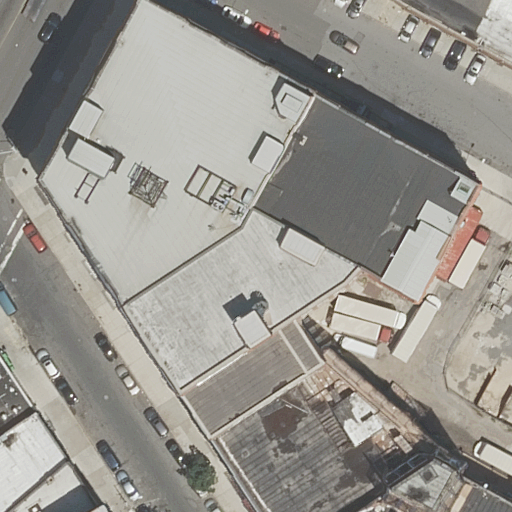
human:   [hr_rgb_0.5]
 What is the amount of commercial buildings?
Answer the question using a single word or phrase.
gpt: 0

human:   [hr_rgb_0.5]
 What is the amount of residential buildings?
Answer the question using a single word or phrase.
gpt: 10

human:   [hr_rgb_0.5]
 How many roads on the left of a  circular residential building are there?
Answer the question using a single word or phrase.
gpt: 0

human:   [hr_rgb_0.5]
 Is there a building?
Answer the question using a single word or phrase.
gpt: yes

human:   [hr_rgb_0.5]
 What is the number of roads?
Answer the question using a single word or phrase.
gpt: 4

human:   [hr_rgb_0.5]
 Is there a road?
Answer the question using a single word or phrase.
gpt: yes

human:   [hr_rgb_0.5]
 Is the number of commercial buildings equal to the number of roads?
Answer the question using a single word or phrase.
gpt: no

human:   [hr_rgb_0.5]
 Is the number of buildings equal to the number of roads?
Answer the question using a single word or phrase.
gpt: no

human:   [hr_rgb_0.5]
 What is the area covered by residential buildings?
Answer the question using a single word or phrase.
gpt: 5485m2

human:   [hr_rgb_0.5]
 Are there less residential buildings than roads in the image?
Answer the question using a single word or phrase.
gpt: no

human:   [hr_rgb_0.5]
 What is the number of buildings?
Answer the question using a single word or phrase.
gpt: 10

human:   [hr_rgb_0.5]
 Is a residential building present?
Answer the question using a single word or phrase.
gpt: yes

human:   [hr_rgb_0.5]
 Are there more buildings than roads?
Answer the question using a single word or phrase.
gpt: yes

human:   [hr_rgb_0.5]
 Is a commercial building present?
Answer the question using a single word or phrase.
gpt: no

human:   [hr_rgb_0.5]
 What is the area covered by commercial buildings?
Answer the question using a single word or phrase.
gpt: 0m2

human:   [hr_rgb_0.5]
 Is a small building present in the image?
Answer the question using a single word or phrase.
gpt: yes

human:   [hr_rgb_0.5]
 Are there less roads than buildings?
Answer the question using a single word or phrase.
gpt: yes

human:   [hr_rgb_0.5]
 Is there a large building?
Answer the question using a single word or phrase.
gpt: yes

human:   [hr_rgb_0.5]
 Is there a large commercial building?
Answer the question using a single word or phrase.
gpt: no

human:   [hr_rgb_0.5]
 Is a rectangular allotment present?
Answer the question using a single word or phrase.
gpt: no

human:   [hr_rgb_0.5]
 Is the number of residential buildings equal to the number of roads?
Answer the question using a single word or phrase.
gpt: no

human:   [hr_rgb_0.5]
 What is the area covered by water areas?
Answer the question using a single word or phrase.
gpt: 0m2

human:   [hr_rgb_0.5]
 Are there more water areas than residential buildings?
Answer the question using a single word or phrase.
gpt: no

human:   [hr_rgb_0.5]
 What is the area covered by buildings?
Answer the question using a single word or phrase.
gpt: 5485m2

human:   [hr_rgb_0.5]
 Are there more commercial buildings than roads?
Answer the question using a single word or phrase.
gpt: no

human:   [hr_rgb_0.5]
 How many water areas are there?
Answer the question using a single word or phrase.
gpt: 0

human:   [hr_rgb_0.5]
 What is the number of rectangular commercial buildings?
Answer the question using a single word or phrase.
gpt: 0

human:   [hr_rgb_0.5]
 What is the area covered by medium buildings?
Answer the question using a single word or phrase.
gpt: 525m2

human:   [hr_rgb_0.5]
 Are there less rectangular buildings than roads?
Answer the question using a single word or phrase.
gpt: no

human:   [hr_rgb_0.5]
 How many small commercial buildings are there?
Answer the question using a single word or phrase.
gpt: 0

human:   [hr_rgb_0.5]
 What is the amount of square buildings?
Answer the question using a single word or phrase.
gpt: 0

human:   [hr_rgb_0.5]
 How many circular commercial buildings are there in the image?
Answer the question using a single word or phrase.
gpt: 0

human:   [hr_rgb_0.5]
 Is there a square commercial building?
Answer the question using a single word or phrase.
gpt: no

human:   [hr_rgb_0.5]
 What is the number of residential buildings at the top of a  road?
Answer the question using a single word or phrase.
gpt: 3

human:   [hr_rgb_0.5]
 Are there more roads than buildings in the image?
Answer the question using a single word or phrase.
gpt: no

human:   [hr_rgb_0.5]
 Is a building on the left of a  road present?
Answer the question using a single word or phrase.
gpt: yes

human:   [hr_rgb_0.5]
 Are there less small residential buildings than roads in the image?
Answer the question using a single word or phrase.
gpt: no

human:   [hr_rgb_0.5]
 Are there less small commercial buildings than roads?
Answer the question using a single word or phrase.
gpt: yes

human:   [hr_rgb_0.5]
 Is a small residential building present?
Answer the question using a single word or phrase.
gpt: yes

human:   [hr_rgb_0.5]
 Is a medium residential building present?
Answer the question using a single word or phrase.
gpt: yes

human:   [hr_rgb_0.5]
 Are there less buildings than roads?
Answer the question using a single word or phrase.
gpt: no

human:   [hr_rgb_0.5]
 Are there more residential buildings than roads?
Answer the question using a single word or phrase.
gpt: yes

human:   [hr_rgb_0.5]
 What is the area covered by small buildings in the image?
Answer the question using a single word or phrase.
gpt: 141m2

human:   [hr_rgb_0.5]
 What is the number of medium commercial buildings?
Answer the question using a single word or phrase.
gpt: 0

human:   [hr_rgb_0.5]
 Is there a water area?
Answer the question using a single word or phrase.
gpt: no

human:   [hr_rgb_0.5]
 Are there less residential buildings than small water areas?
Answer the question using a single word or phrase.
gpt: no

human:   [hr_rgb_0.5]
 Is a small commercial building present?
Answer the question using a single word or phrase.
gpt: no

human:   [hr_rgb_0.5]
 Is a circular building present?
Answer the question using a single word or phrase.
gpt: no

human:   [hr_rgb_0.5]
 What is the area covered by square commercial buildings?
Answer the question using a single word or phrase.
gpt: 0m2

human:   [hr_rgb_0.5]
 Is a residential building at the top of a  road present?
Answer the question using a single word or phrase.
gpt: yes

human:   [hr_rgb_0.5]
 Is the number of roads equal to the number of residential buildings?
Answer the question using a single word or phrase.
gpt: no

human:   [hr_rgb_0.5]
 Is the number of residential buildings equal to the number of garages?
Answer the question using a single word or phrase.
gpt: no

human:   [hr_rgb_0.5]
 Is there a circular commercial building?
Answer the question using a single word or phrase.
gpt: no

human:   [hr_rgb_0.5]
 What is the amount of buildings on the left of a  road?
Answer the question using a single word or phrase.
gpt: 8

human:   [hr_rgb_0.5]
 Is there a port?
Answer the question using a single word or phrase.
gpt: no

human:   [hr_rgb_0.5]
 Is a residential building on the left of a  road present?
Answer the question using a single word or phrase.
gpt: yes

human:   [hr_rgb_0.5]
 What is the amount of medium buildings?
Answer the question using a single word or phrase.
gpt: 2

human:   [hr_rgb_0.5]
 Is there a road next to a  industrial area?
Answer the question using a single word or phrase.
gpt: no

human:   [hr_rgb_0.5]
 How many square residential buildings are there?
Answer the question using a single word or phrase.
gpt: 0

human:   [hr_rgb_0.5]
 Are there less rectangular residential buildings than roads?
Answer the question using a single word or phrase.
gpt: no

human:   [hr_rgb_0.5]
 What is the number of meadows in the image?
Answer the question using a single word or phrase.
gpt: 0

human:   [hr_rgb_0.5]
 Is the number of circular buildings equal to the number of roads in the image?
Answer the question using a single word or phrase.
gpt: no

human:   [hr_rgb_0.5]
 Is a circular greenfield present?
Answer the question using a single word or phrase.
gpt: no

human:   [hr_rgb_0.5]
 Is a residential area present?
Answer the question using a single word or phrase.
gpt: no